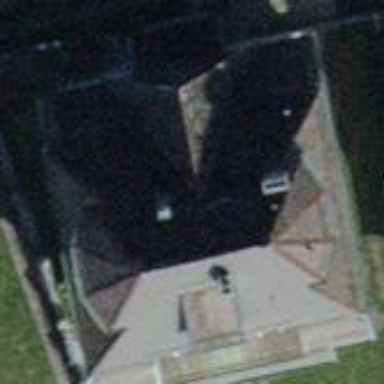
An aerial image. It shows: The roof of the building is hipped in shape.